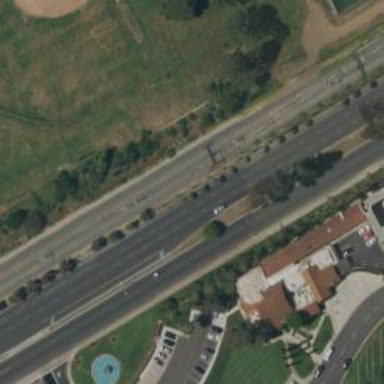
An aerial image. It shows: Primary road with asphalt surface.